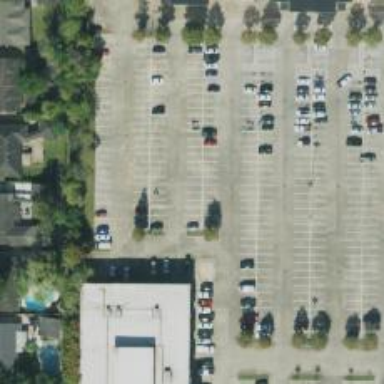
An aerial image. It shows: Parking space is available.